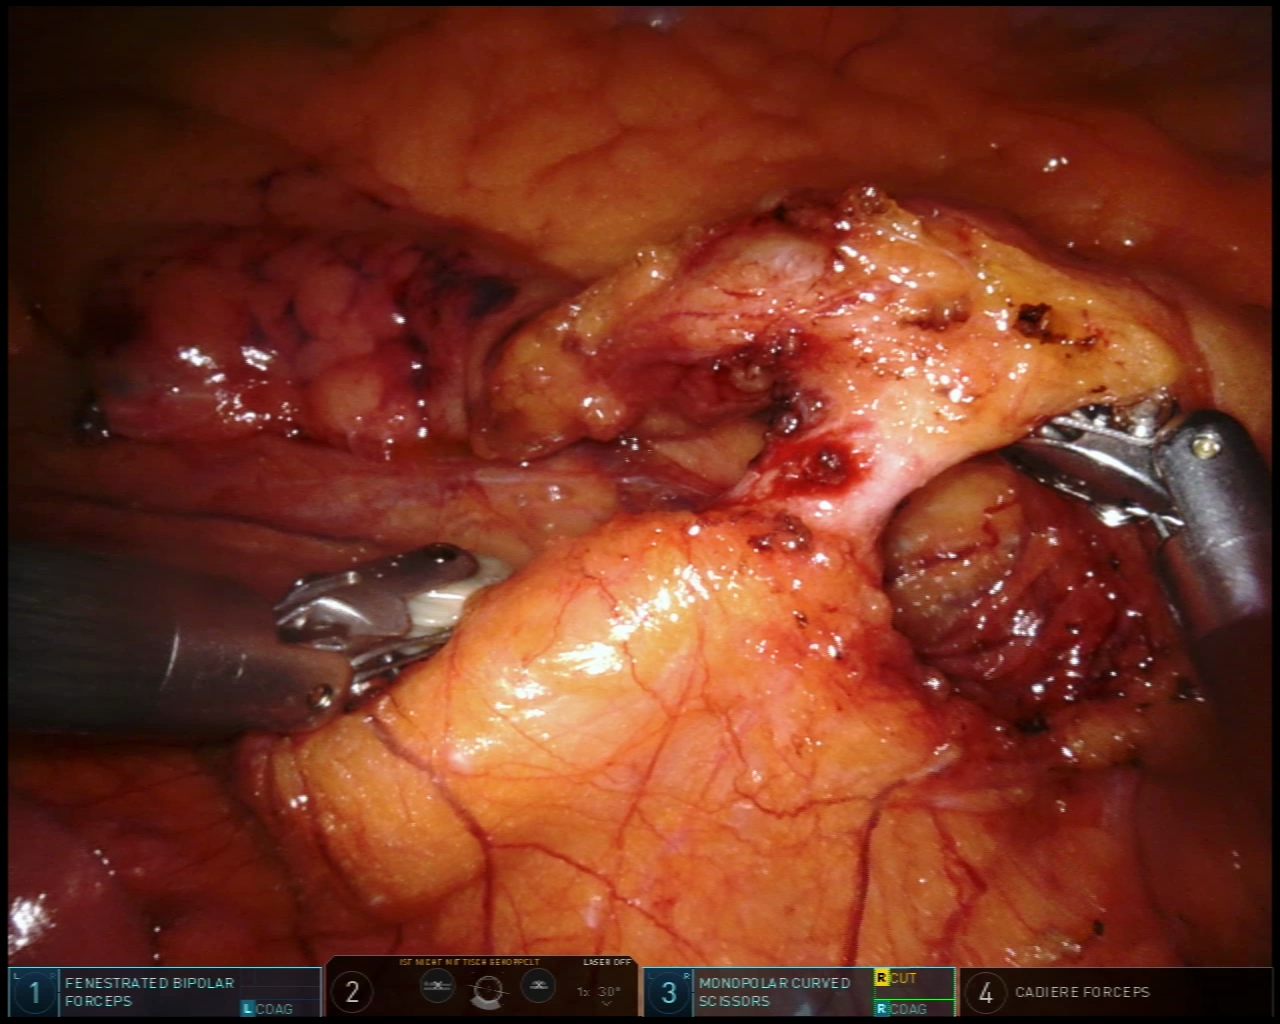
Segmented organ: inferior_mesenteric_artery
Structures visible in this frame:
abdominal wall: no
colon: no
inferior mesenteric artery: yes
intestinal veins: no
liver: no
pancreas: no
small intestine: no
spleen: no
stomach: no
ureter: no
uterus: no
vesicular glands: no